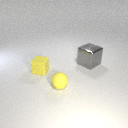
small yellow rubber cube in front of large gray metal cube